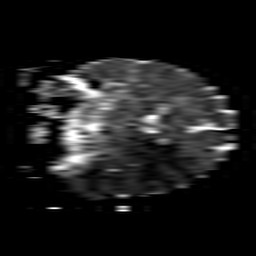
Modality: ADC
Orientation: coronal
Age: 56
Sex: male
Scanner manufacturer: philips
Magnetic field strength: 1.5 T
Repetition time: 3.393 s
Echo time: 0.06922 s